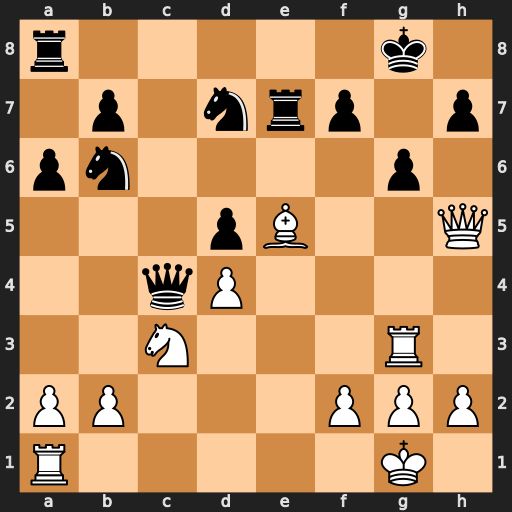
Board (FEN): r5k1/1p1nrp1p/pn4p1/3pB2Q/2qP4/2N3R1/PP3PPP/R5K1
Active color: w
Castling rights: -
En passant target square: -
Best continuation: Qxh7+ Kxh7 Rh3+ Kg8 Rh8#